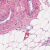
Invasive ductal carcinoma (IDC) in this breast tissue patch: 0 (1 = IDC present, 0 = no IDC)